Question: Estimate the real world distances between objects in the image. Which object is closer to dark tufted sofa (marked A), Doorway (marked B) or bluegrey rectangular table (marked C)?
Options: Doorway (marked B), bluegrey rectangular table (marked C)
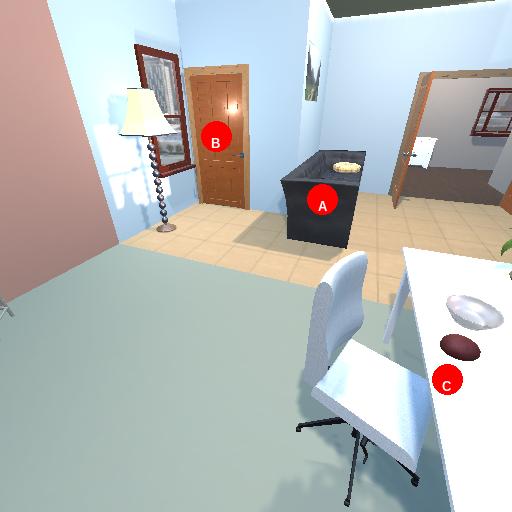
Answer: Doorway (marked B)